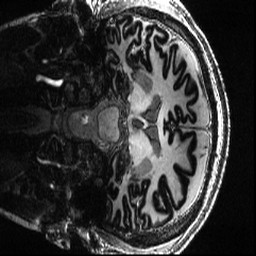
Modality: T1w
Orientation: coronal
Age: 25
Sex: male
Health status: healthy
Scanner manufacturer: siemens
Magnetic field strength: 7 T
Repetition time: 4.3 s
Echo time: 0.00227 s